Question: I am trying to get a circle with a cross(plus) in the middle, like the following:

Most of the tutorial I've been reading have no helped at all at layer-lists. Here is my code so far:
'''
<item android:top="0dp" android:left="0dp" android:bottom="0dp" android:right="0dp">
<shape android:shape="line">
<stroke android:width="10dp" />
<solid android:color="@color/bus_red" />
</shape>
</item>
<item android:top="0dp" android:left="0dp" android:bottom="0dp" android:right="0dp">
<rotate
android:fromDegrees="0"
android:toDegrees="90" >
<shape android:shape="line">
<stroke android:width="10dp" />
<solid android:color="@color/bus_red" />
</shape>
</rotate>
</item>
<item android:top="0dp" android:left="0dp" android:bottom="0dp" android:right="0dp">
<shape
xmlns:android="http://schemas.android.com/apk/res/android"
android:shape="ring"
android:innerRadius="20dp"
android:thickness="5dp"
android:useLevel="false">
<solid android:color="@color/bus_red" />
</shape>
</item>
'''
As you can see I have a ring shape and two line shapes, one of which I am trying to rotate. The ring shape is of no problem, I am having trouble getting the two lines in the middle, or even getting them to show.
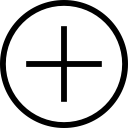
Answer: In a RelativeLayout:
'''
<View
android:layout_centerHorizontal="true"
android:layout_alignParentBottom="true"
android:layout_width="40dp"
android:layout_height="40dp"
android:background="@drawable/circle_add"/>
'''
circle_add:
'''
<?xml version="1.0" encoding="utf-8"?>
<layer-list xmlns:android="http://schemas.android.com/apk/res/android">
<item android:top="0dp" android:left="0dp" android:bottom="0dp" android:right="0dp">
<shape
xmlns:android="http://schemas.android.com/apk/res/android"
android:shape="oval" >
<solid
android:color="@color/bus_green" />
<size
android:width="30dp"
android:height="30dp" />
</shape>
</item>
<item android:top="10dp" android:left="17dp" android:bottom="10dp" android:right="17dp">
<shape>
<stroke android:width="0dp" android:color="#ff207d94" />
<padding android:left="0dp"
android:top="0dp"
android:right="0dp"
android:bottom="0dp" />
<corners android:radius="0dp" />
<solid android:color="#ffffffff" />
</shape>
</item>
<item android:top="17dp" android:left="10dp" android:bottom="17dp" android:right="10dp">
<shape>
<stroke android:width="0dp" android:color="#ff207d94" />
<padding android:left="0dp"
android:top="0dp"
android:right="0dp"
android:bottom="0dp" />
<corners android:radius="0dp" />
<solid android:color="#ffffffff" />
</shape>
</item>
</layer-list>
'''